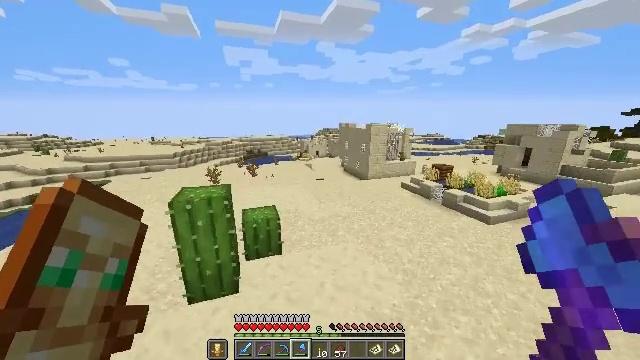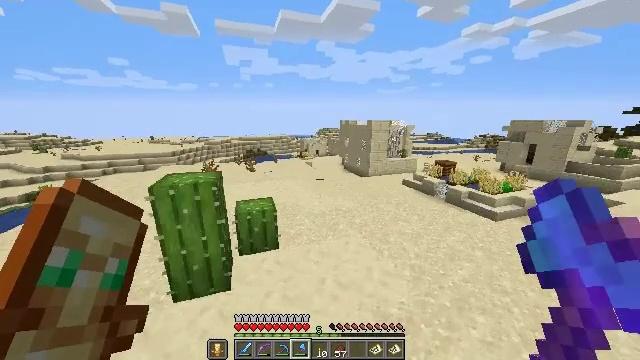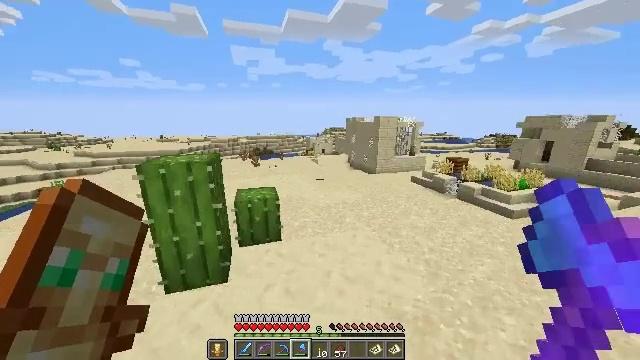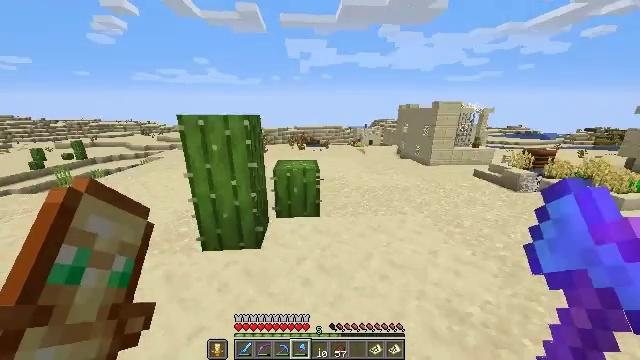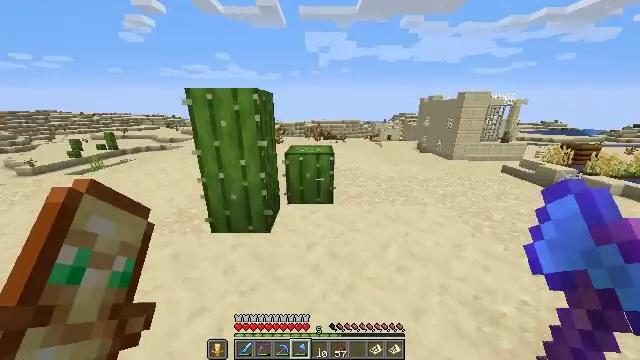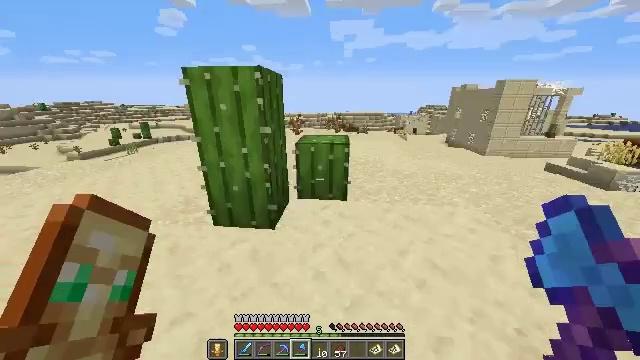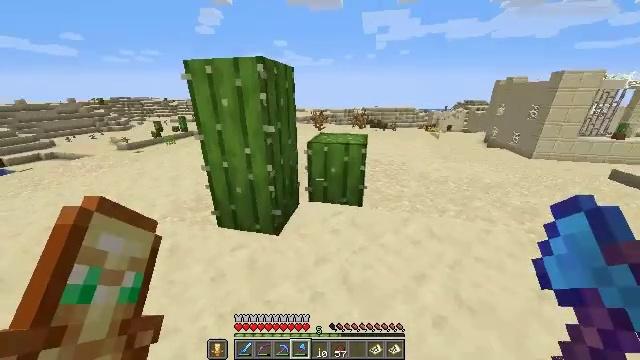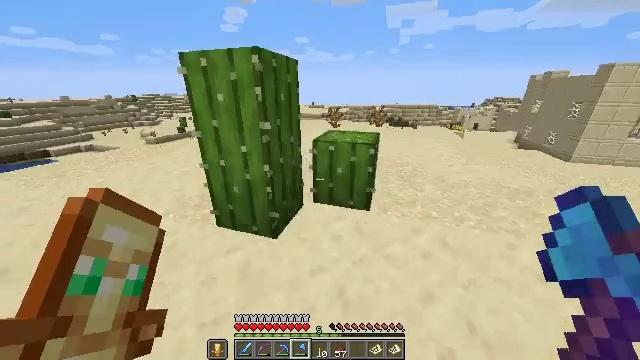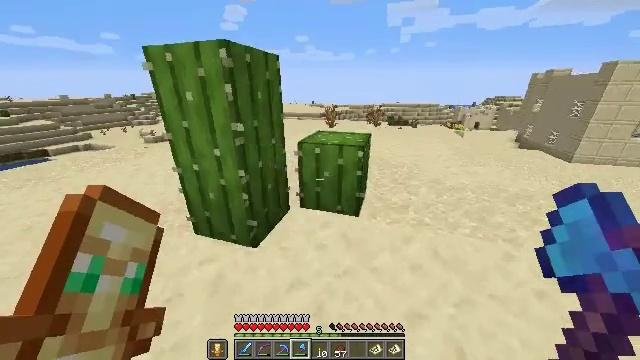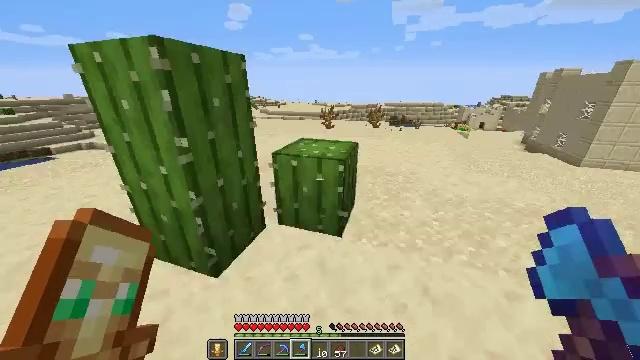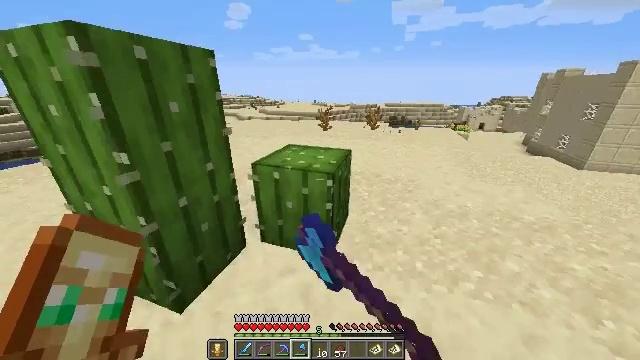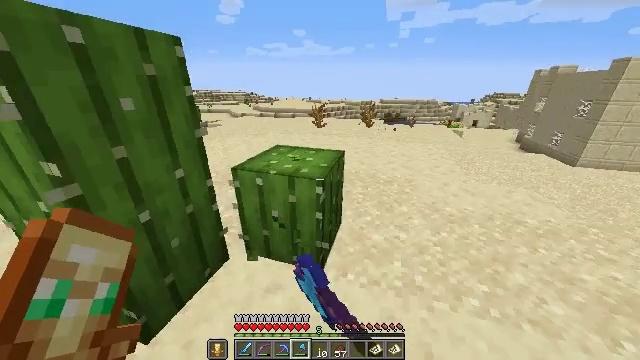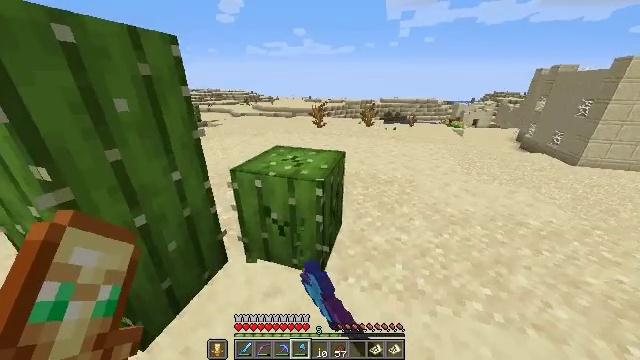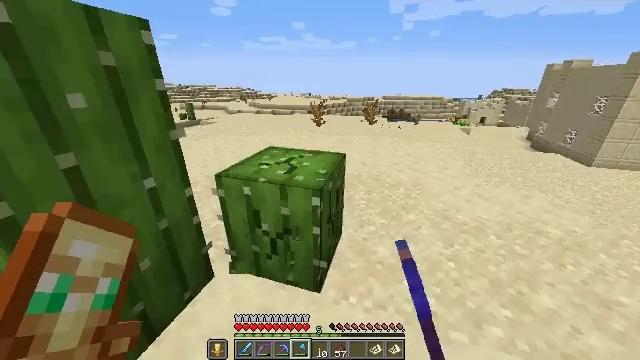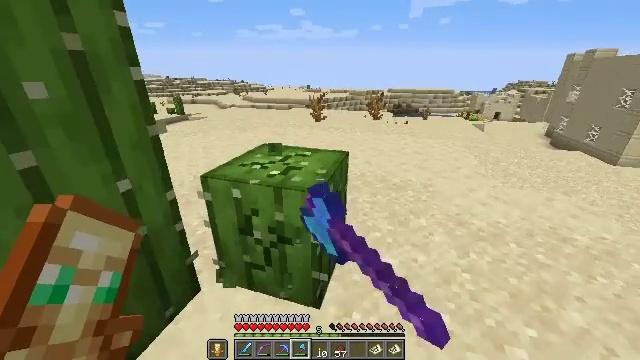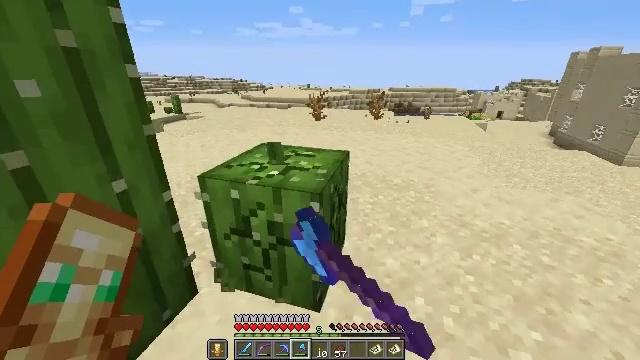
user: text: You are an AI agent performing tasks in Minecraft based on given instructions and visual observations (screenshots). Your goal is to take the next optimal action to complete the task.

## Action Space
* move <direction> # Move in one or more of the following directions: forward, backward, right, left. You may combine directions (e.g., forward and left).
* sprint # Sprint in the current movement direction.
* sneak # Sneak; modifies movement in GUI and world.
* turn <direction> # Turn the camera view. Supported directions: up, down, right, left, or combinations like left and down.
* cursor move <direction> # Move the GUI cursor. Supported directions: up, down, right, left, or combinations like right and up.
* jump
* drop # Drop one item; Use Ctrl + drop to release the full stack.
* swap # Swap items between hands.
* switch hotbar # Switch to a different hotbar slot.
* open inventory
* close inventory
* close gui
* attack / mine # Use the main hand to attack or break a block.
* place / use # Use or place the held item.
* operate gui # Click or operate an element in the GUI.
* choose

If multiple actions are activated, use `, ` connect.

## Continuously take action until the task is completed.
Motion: motion action
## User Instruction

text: Harvest the cactus plant.
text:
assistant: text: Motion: move forward
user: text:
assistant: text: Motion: move forward, turn left
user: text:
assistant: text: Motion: move forward, turn left and down
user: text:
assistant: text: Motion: move forward and move right, turn left and down
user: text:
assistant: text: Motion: move forward and move right, turn left and down
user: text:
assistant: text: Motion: move forward and move right, turn left and down
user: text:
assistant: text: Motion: move forward and move right, turn left
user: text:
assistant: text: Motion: move forward and move right
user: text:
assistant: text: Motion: move forward, attack / mine
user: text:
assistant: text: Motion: move forward, attack / mine
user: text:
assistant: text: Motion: move forward, turn right, attack / mine
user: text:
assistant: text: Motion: attack / mine
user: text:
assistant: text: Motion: attack / mine
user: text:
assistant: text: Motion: attack / mine
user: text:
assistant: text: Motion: attack / mine
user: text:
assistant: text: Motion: attack / mine
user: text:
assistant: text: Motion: attack / mine
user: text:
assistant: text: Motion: attack / mine
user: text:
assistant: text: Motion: attack / mine
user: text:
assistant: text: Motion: attack / mine
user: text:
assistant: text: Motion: attack / mine
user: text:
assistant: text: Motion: attack / mine
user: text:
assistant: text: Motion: attack / mine
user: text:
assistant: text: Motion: move forward, attack / mine
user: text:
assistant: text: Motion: move forward, attack / mine
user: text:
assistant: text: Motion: move forward, turn left and down, attack / mine
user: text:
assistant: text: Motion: turn down, attack / mine